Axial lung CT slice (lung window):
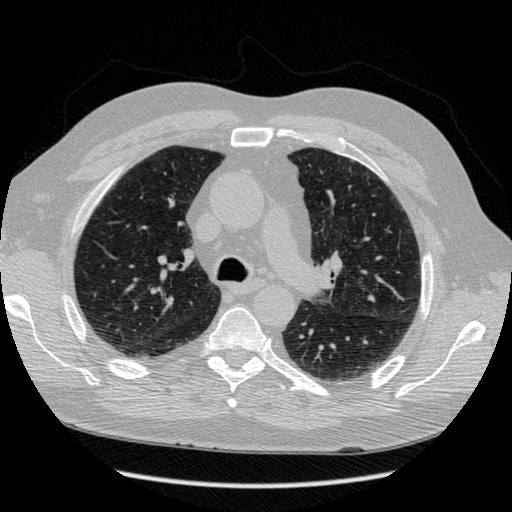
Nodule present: no